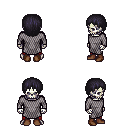
a pixel art fantasy rpg character, male body template, skeleton, chain mail, red pants, raven plain hairstyle, brown shoes, four views (front, back, left, right), 2x2 character sprite sheet, small pixel art, hard edges, no anti-aliasing